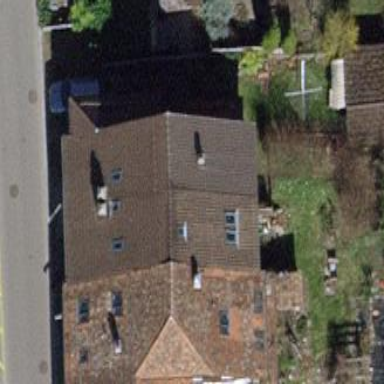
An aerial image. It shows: Building with tiled roof.